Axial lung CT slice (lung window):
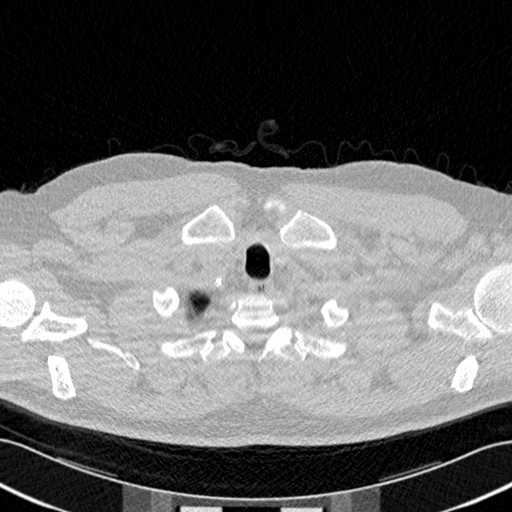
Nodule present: no